Question: I have an application with a WebView, where there's a long list of posts that Autoloads via Ajax when the user approaches the bottom of the scrollable area, so I display the word "Loading ... " and an animated GIF beside it created via Ajax Loader site.
The problem is that this Gif sometimes appear as a still image in some devices with Androind 2.3.5/2.3.6, and in other devices its animation is extremely fast, and in other devices it's extremely slow.
E.g. Galaxy S Mini with OS: 2.3.6 (it appears as a still image).
Galaxy S I9003 with OS: 2.3.6 (it plays in a very very fast rate).
Galaxy S2 with OS: 4.0.3 (It plays very fast then suddenly becomes extremely slow but it's still animating).
Is there a standard frame rate or any work-around for this issue ?,
Here's the image That I'm using:
------>  <--------
I know Facebook's app was using WebView with loader at the bottom of the feed but I don't know if it was animated gif or not.
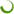
Answer: I had exactly the same problem and found no solutions! Animated GIF behavior seems really inconsistent across devices. That's the bad news. The good news is that I've made a work around, specifically for ajax loaders like yours.
You'll need to make separate image files for each frame of your GIF. It sounds horrible but it worked out ok for me - My 8 frame 8kb GIF turned into 8 png images totaling 11kb, and I got the bonus of 8bit transparency so I don't have to worry about the background color. It does mean the client has to make extra requests for the separate images though, so the fewer frames the better. I called the images 0.png, 1.png ... 7.png and put them in a folder to keep them neat.
Now the code! I'll explain it below.
HTML:
'''
<img src="images/loader/0.png" id="headLoader" />
<div id="loaderKicker" style="visibility:hidden;"></div>
'''
JavaScript (jQuery):
'''
var loaderImg = $("#headLoader");
var loaderProg = 0;
setInterval(function() {
$("#loaderKicker").html(loaderProg);
loaderImg.attr("src", "images/loader/"+loaderProg+".png");
loaderProg = (loaderProg+1)%8;
}, 300);
'''
First we have the 'img' that we will animate. We use 'setInterval' to change the image url to cycle through the frames. Really short intervals obviously put load on the device so we don't want to go nuts. I have a really cheap Android 2.2 device and 200ms+ intervals seem to work ok without wrecking app performance.
The 'loaderKicker' div is there to make this work on older devices (like the ones we're targeting :) ). Android seems to ignore the calls when we do is update an image url, so we get around this by updating the contents of a hidden div. I tried always updating with an "x" but it seems that the content has to actually be different. The slide number works well.
So that's it! It's a bit of a hack job but it works on everything I've tested on (Android 2.2, 2.3, 4.0, iOS6, Firefox, IE, Chrome) and if you're only doing it on one ajax loader that you'll then use everywhere it seems ok.
The other, completely separate, solution is to animate the image using HTML5 canvases but I couldn't tell you anything about support for them in old devices.